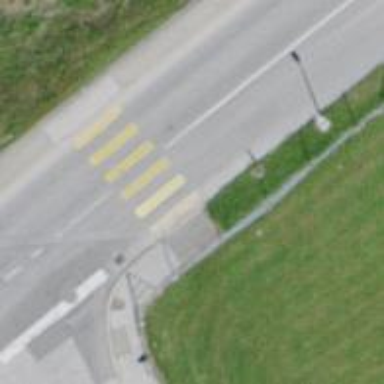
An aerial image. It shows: Uncontrolled zebra crossing.